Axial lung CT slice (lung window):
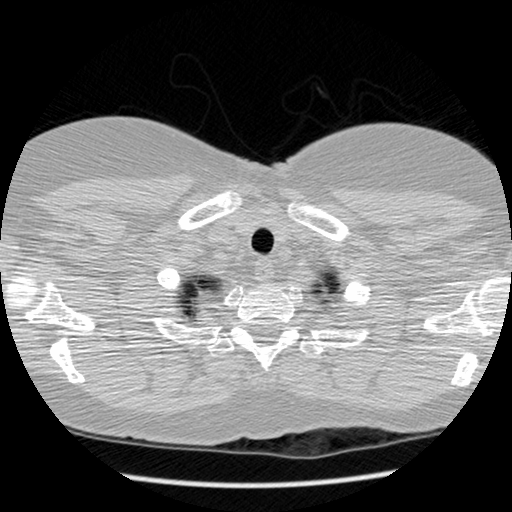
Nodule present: no